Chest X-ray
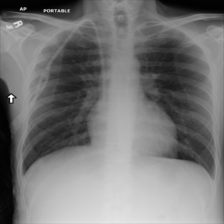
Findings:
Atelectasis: negative
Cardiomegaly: negative
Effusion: negative
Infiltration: negative
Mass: negative
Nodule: negative
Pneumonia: negative
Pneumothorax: negative
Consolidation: negative
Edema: negative
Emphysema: negative
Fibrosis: negative
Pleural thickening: negative
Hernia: negative